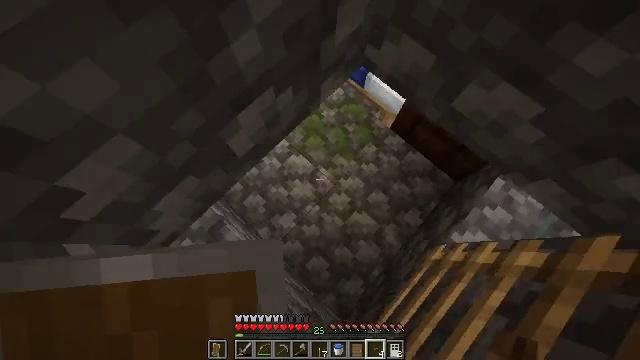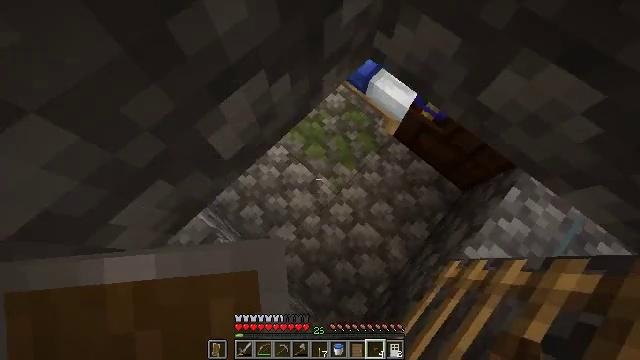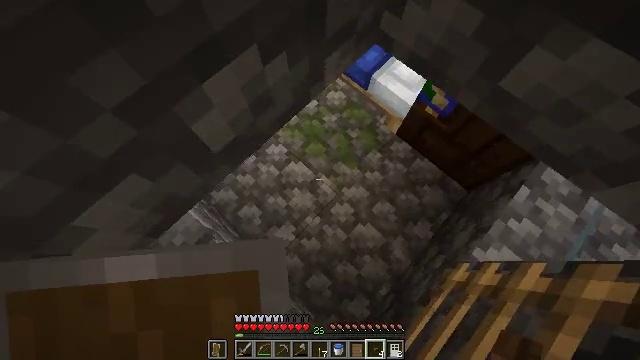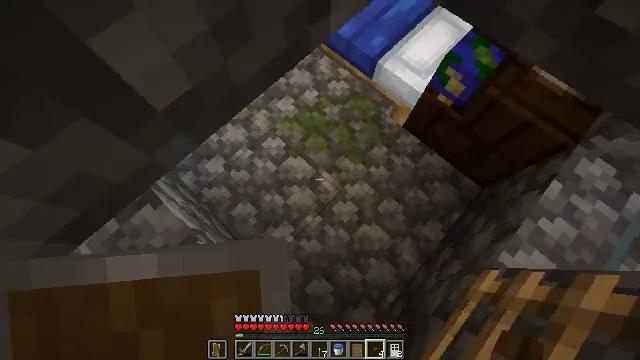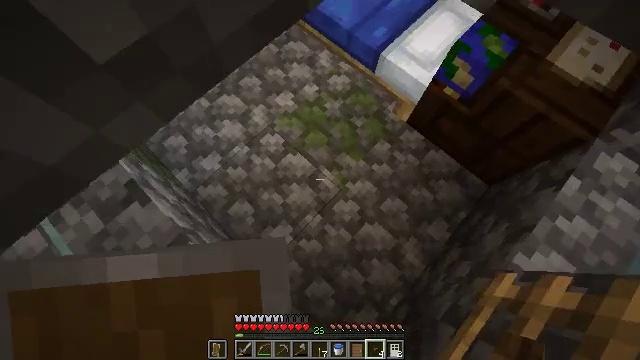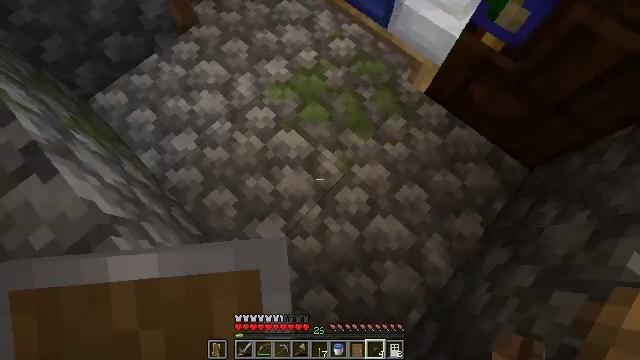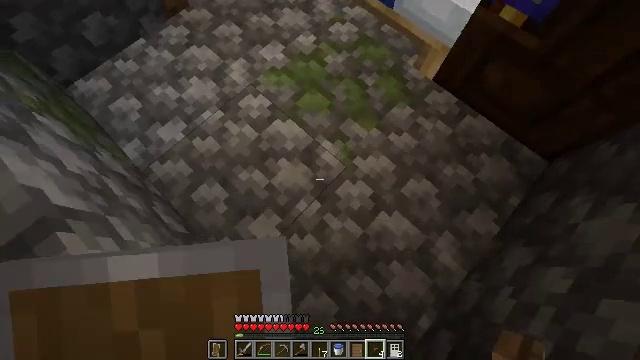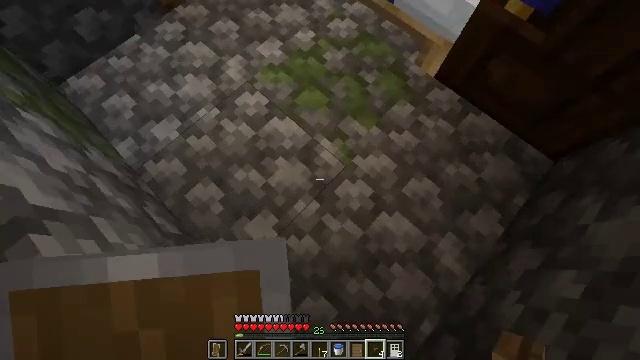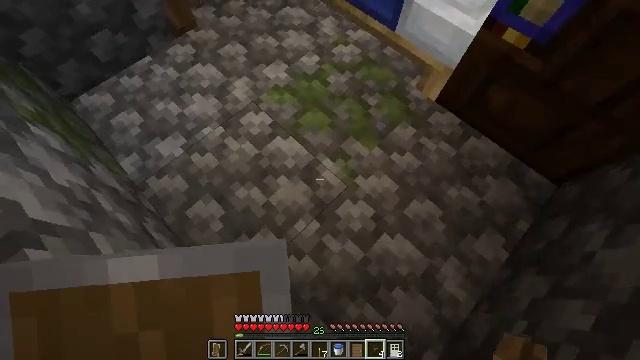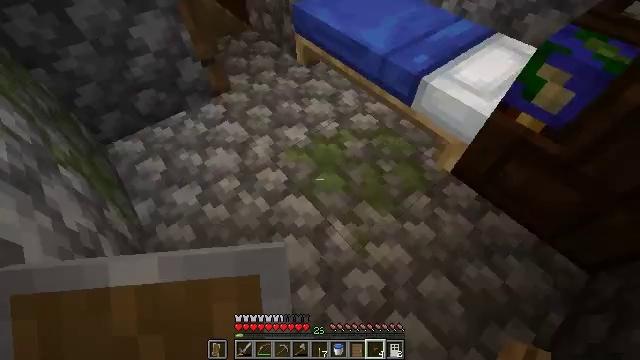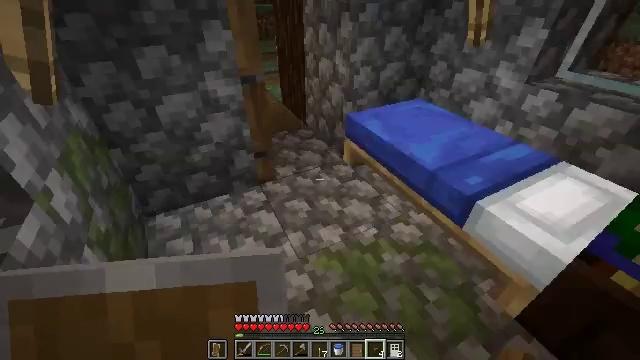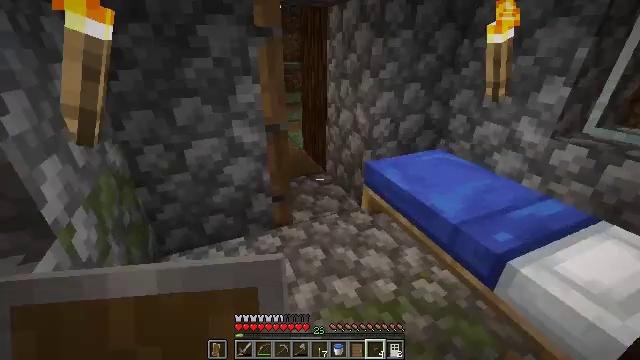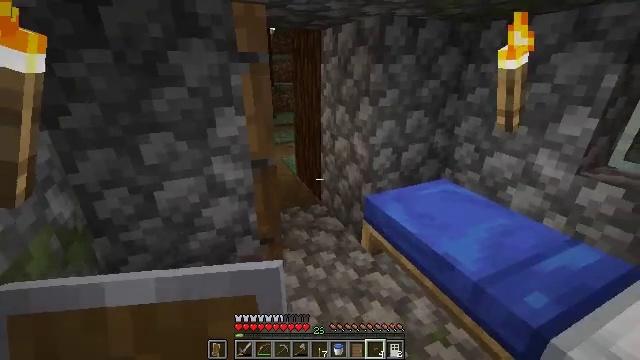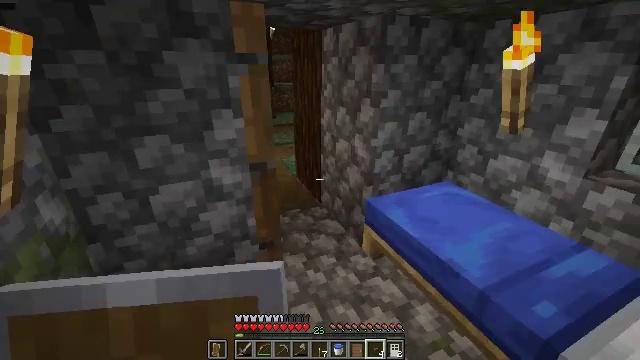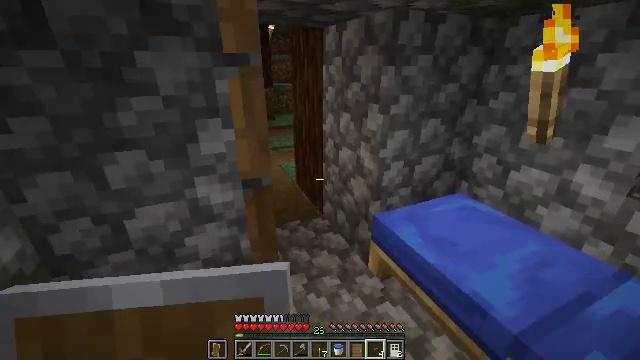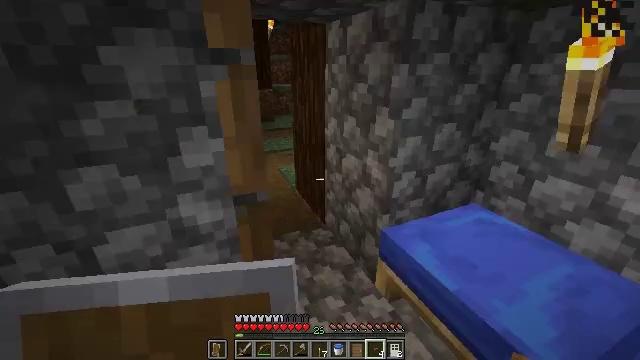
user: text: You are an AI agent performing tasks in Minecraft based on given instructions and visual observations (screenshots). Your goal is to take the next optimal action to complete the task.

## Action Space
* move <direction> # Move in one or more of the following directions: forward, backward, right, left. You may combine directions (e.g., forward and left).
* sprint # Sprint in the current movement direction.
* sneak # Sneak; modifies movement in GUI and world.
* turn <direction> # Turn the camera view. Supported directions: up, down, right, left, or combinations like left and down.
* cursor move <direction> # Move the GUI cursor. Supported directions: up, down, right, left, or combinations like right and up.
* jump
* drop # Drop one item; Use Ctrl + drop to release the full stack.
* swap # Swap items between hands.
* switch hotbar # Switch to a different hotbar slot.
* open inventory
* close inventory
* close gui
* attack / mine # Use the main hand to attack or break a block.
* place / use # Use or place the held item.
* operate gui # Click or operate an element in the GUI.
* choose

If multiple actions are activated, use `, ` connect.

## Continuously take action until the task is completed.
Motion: motion action
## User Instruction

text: Reclaim the spruce door from a structure.
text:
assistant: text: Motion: turn up
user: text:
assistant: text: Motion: no_op
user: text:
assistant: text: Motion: no_op
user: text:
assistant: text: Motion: no_op
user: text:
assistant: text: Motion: no_op
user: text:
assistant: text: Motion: no_op
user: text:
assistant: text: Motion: no_op
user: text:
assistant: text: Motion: turn left and up
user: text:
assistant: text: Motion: move forward, turn left and up
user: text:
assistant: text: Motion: move forward, turn left and up
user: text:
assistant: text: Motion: move forward, turn left and up
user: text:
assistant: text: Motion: move forward, turn right and up
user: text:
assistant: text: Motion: move forward
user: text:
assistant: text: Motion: move forward
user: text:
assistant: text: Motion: move forward
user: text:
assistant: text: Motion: move forward
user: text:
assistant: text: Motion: move forward, turn left and up
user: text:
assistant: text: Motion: move forward, turn left and up
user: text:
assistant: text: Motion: move forward, turn up
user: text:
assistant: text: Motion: move forward, turn left and up
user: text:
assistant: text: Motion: move forward and move right, turn left and up
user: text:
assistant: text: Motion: move forward and move right, turn left and up
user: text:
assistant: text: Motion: move forward, turn left and up
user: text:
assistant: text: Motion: move forward, turn left, switch to hotbar 1
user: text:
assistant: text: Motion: move forward, turn left, switch to hotbar 1
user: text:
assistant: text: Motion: move forward, switch to hotbar 1
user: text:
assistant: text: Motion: move forward
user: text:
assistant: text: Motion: move forward, turn left and down
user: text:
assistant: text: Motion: move forward and move right, turn left and up
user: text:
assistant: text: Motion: move forward and move right, turn left and up